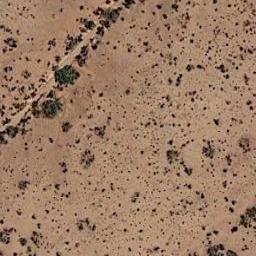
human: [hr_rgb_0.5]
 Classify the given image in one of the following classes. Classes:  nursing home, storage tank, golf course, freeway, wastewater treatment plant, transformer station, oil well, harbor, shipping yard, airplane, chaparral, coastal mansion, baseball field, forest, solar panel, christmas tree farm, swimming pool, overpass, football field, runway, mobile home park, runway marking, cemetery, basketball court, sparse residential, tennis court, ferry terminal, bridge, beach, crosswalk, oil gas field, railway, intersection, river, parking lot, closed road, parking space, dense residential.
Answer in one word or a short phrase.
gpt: chaparral